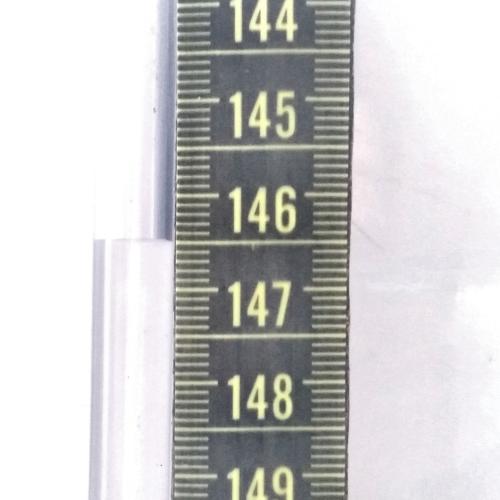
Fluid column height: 146.5 cm